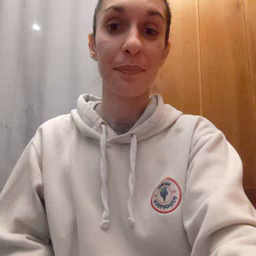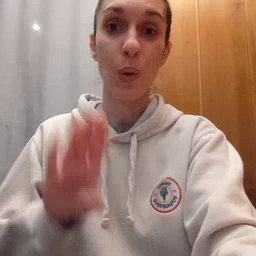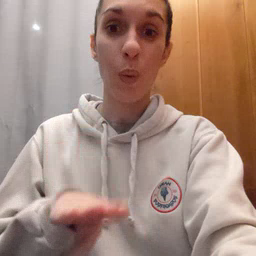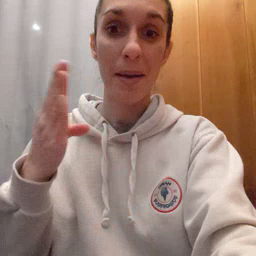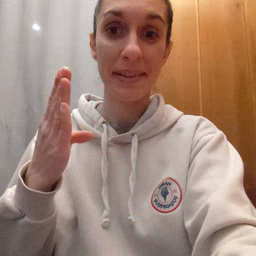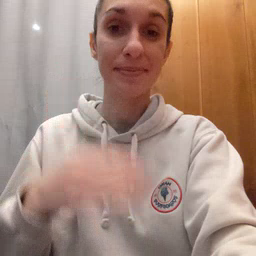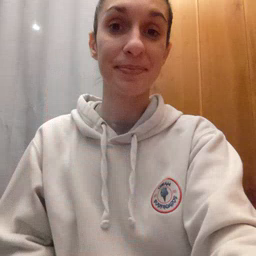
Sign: open